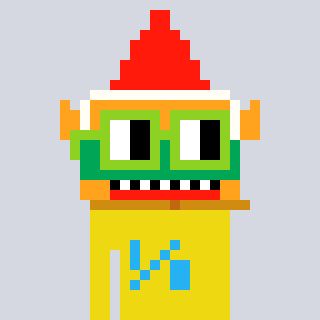
a pixel art character with square light green glasses, a gnome-shaped head and a yellow-colored body on a cool background